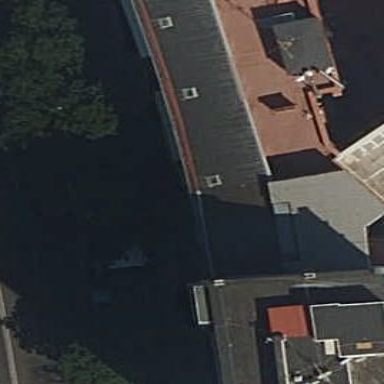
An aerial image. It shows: Part of building.